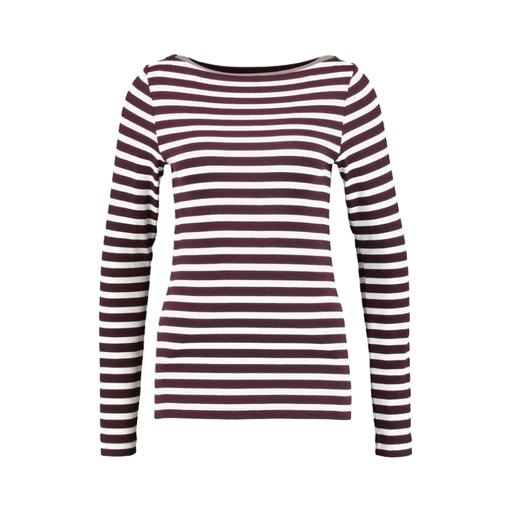
red women's striped long-sleeve t-shirt, white long-sleeved striped top, white le nautical long-sleeved top, white background